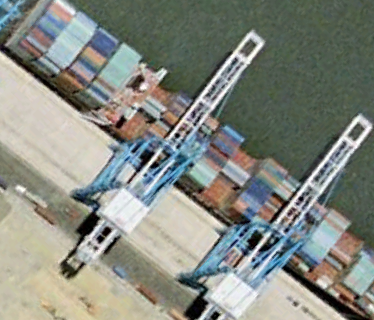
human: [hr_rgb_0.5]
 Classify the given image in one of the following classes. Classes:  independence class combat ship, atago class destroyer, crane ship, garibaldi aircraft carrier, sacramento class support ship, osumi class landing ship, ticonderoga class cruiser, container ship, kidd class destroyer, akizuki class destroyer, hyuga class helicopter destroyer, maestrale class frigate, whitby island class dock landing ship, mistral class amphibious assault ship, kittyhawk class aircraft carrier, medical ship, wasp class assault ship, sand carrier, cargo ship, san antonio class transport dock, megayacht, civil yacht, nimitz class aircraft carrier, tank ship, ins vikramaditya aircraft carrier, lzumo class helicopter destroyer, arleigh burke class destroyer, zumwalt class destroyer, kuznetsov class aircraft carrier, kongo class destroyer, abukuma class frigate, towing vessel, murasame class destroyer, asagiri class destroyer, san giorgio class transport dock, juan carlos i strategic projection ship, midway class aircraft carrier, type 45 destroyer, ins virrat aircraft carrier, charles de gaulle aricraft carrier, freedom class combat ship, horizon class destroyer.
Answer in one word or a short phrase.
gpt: Container ship